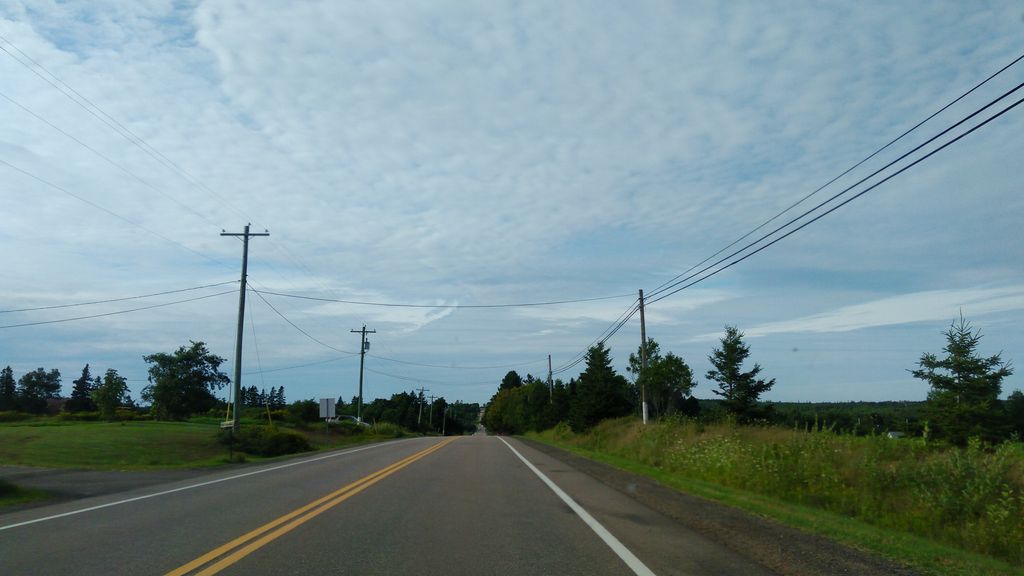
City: charlottetown